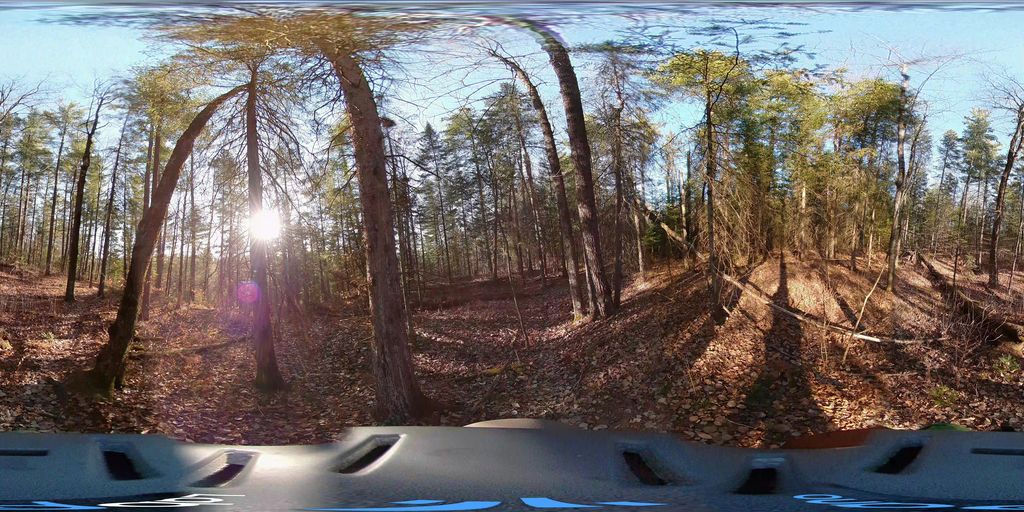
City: ottawa-gatineau